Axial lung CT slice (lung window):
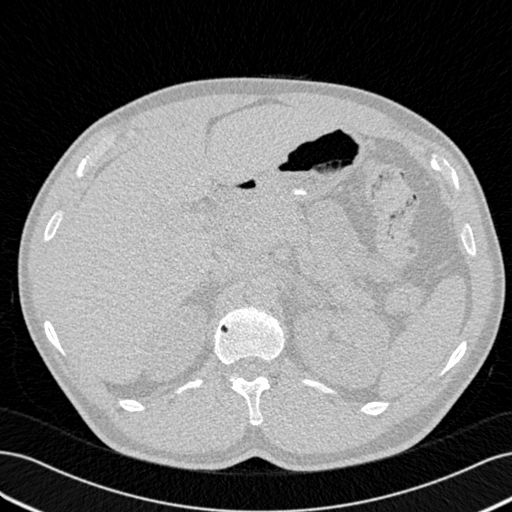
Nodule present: no